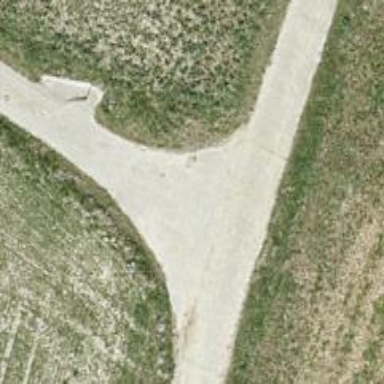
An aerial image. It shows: Well-maintained track road with grade 1 tracktype.